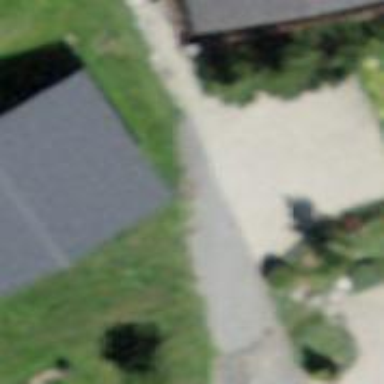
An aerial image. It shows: Simple and straightforward house.